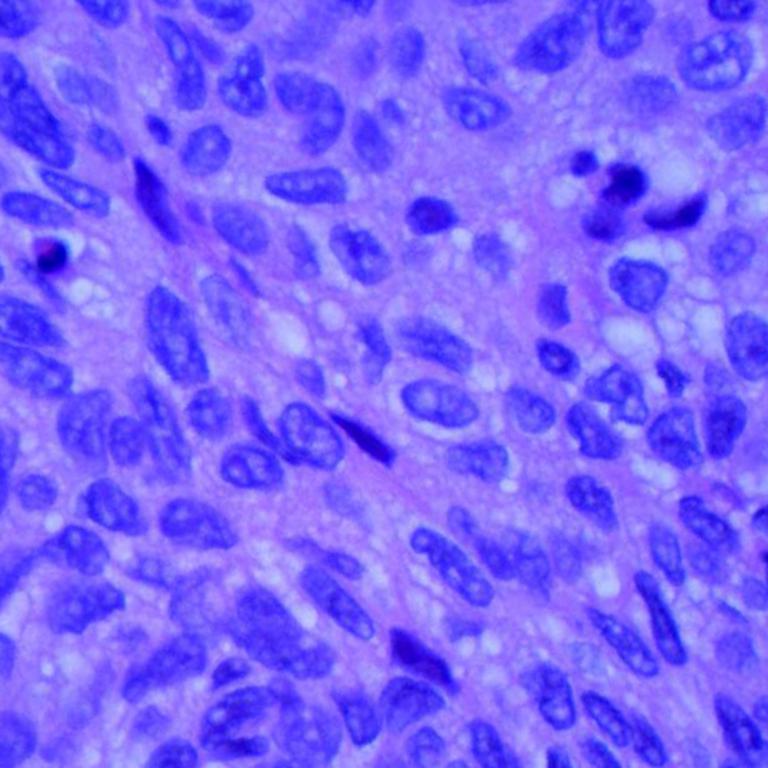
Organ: lung
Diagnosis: squamous carcinomas